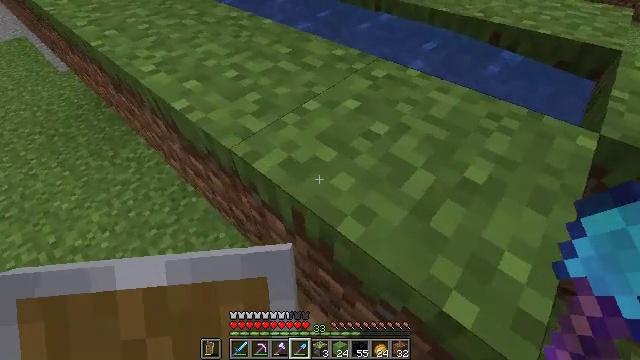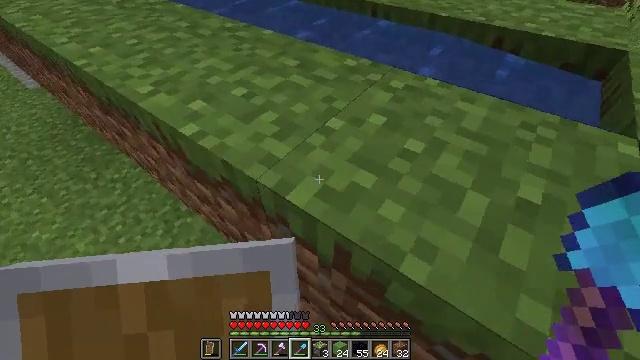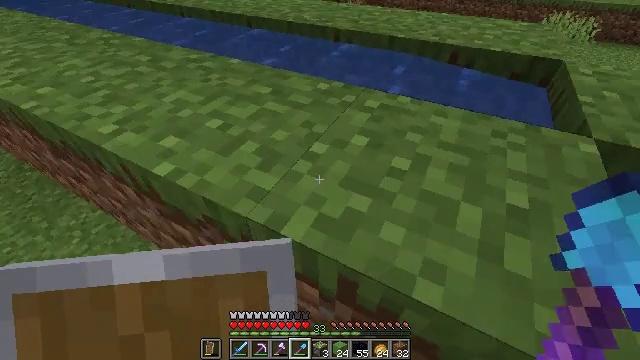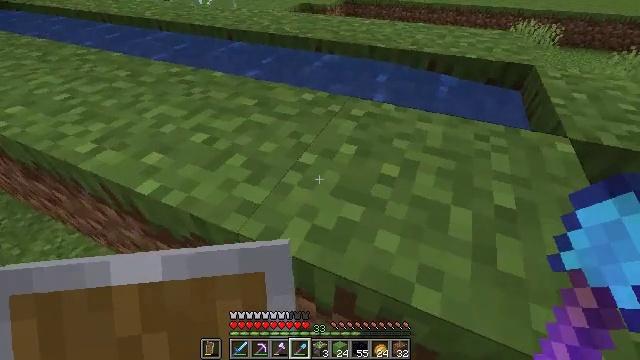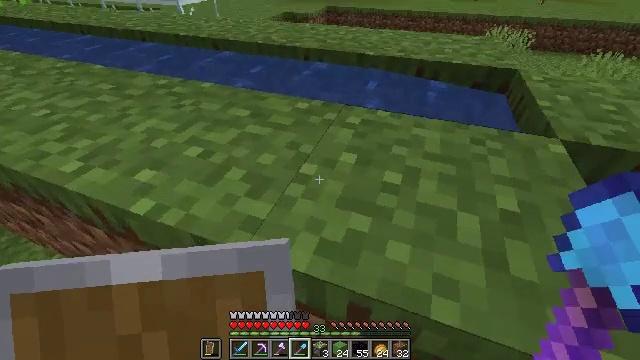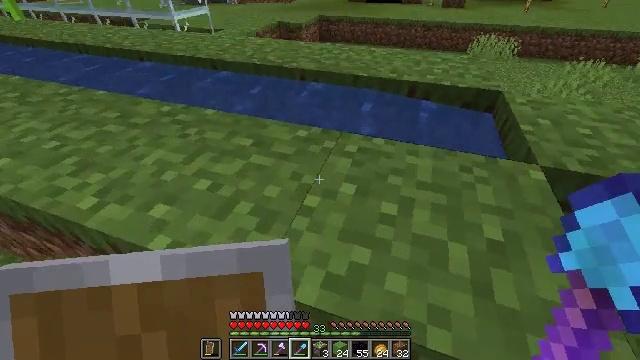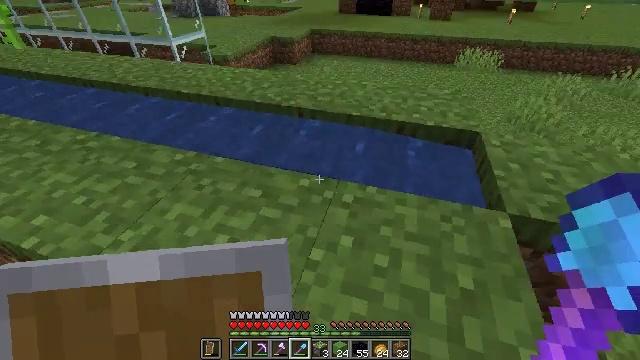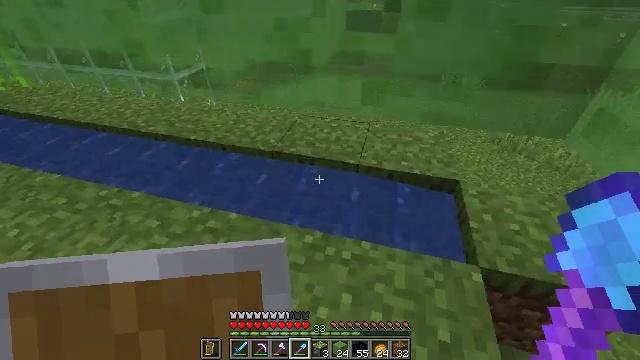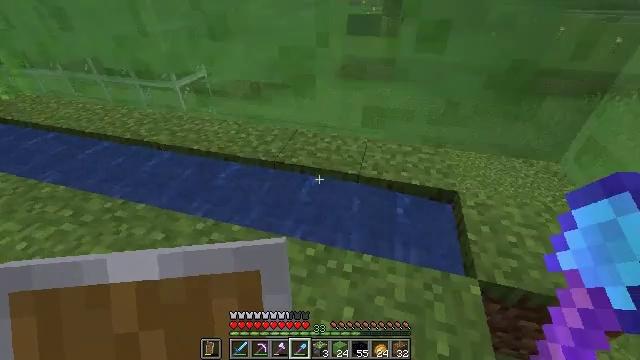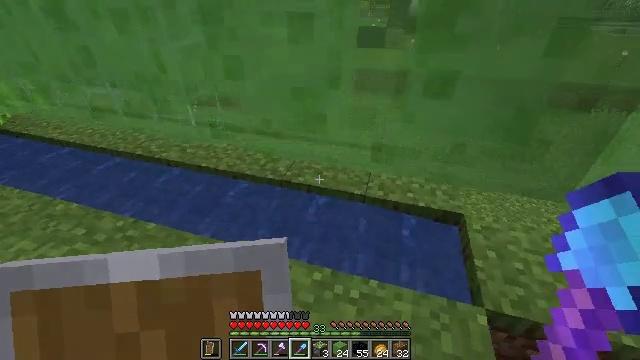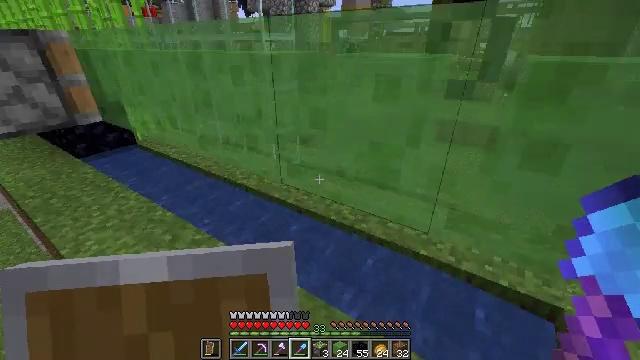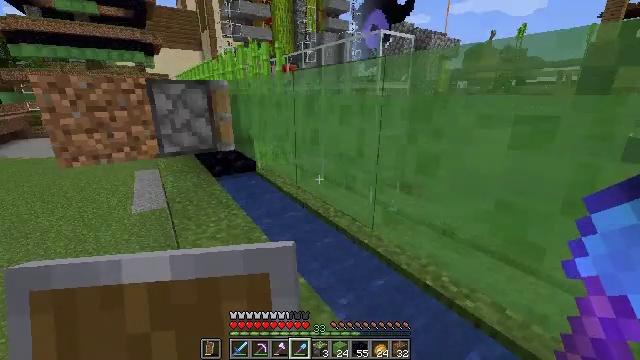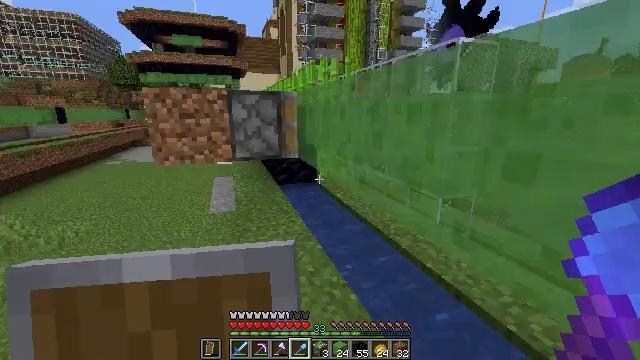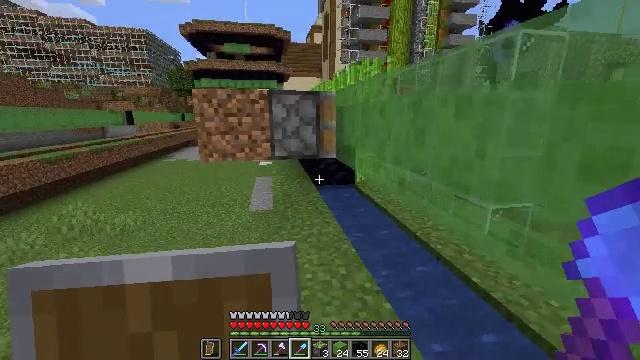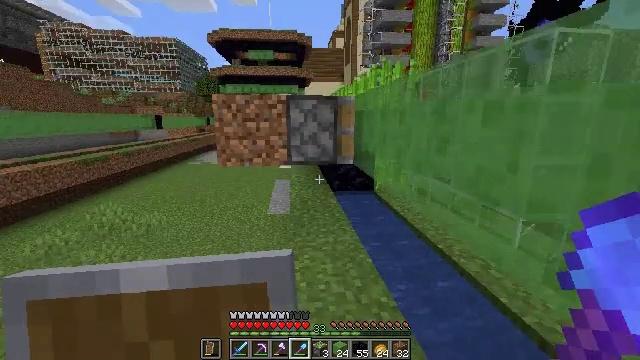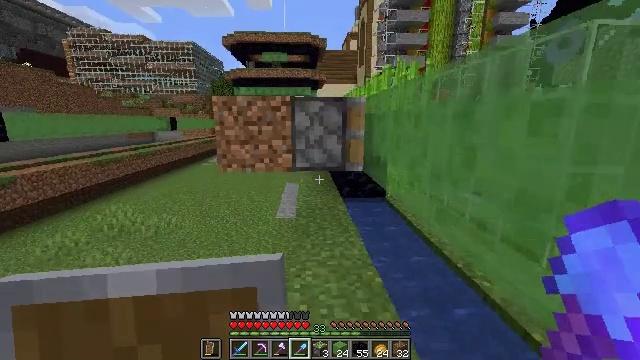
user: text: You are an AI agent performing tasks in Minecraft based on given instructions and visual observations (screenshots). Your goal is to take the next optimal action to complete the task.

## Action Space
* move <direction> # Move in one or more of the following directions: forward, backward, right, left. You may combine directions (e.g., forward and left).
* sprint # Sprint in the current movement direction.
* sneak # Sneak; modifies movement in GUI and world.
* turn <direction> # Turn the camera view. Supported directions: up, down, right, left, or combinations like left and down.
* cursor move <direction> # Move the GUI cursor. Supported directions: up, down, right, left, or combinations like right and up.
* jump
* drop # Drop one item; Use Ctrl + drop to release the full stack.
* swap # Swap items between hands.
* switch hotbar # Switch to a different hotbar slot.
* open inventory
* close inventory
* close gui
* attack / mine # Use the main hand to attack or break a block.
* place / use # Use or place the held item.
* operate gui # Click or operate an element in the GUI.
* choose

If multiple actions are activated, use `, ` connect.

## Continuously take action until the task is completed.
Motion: motion action
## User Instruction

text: Break the sticky piston to collect it.
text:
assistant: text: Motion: move forward, turn right
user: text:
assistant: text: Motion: turn right and up
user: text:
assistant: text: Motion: turn right and up
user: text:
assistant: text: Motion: move forward, turn right and up
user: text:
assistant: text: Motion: move forward, turn right, jump
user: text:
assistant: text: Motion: move forward, turn right, jump
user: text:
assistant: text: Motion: move forward, turn right and up, jump
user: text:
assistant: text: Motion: move forward, jump
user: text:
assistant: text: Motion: move forward, turn left and up
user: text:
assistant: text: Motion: move forward, turn left and up
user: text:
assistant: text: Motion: move forward, turn left and up
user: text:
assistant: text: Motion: move forward, turn left and up
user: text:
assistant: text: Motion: move forward, turn left
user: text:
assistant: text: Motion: move forward, turn left and up
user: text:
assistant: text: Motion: move forward, turn left
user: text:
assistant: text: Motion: move forward, turn left
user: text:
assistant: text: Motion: move forward
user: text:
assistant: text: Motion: move forward
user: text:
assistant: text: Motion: move forward
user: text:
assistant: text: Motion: move forward
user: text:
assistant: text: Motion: move forward
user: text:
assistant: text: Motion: move forward and move right
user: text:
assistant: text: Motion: move forward and move right
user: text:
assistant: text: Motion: move forward and move right
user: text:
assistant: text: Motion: move forward
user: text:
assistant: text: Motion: no_op
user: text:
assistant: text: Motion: no_op
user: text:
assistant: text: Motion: turn left
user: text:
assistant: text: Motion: turn left
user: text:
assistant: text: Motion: no_op